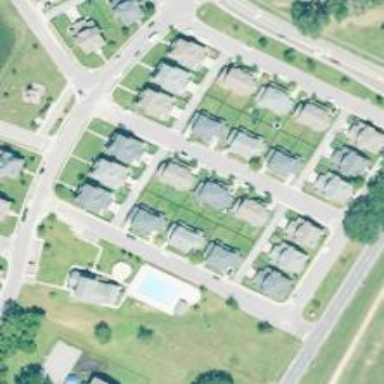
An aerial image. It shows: Neighborhood.